Question: I use EXT.Js framework and i got an issue with IE9(in IE8 and previous versions all works fine): a dotted border near all checkboxes when click on it.
I tried to set in main css file:
'''
body.ext-ie input{
outline: none;
}
'''
But it does not work.
I think its about a label associeted with my checkbox, but i don't really know, how to fix it.
An example of my issue:

ExtJs code, that generate this checkbox is:
'''
{
fieldLabel: 'XXXX XXXX',
name: 'XXXX',
xtype: 'checkbox',
disabled: !isXXXXX}
'''
A css file is available here: <URL>
I've corrected the ExtJS file as below: JS:
'''
items [{
fieldLabel: 'xxx',
name: 'xxx',
xtype: 'checkbox',
style: {outline: 'none'},
onfocus: function() {this.style.outline = "none"; }
}]
'''
it generetes the following html:
'''
<div class="x-form-check-wrap" id="ext-gen271" style="width: 180px;">
<input type="checkbox" autocomplete="off" id="ext-comp-1161" name="persistentRecoveryEnabled" class=" x-form-
checkbox x-form-field" style="outline: none;" checked="">
<label for="ext-comp-1161" class="x-form-cb-label" id="ext-gen272">&nbsp;</label>
</div>
'''
in a Document Mode Quirks Mode(Page default) dotted line appears around the "x-form-cb-label".
in a Document Mode IE9 Standarts dotted line doesn't appear with this settings.
CSS modification doesn't help at all.
So, there are two questions:
1. how to set a style to the class="x-form-cb-label" via JS?
2. how to set Document Mode IE9 Standarts as Page Default via JS? (html is genereted by ExtJS)
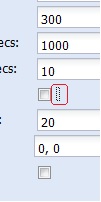
Answer: Yes, as you suspect, it's an 'outline' around the 'label' of your field.
The reason your code to hide the 'outline' isn't working is because you're specifying the outline one the field, not the label.
(though given the code you've shown us, I wonder why it's a blank space rather than saying 'XXXX XXXX'?)
If you want to hide it, you should use 'label' as your selector rather than 'input':
'''
label {
outline: 0;
}
'''
Before you do that though, it's worth pointing out, that the dotted outline around the currently selected field is an important feature for some users. In particular, disabled users who can't use a mouse rely on it when navigating a site using the keyboard so that they can tell where they are on a page.
If you hide, it you will be actively discriminating against those users. (depending on your site audience this may not particularly matter to you, but beware that it is illegal in some countries)